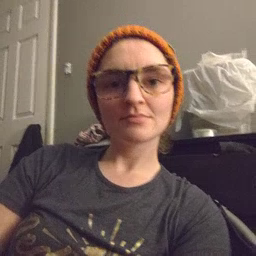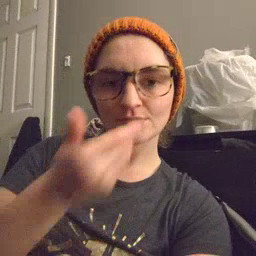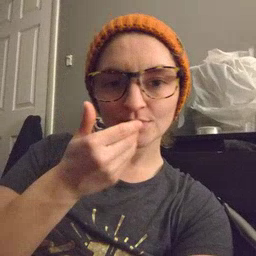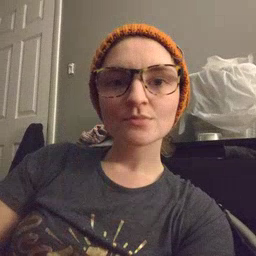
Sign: pizza